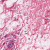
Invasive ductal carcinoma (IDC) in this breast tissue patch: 0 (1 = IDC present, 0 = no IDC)